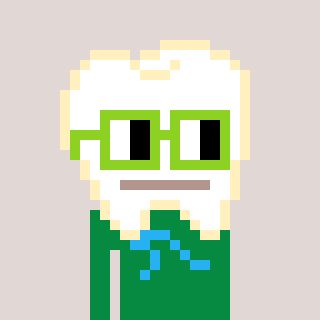
a pixel art character with square light green glasses, a tooth-shaped head and a green-colored body on a warm background